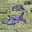
Label: 2